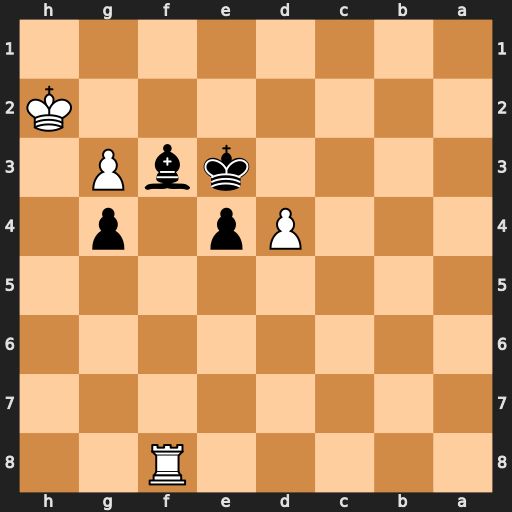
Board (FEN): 5R2/8/8/8/3Pp1p1/4kbP1/7K/8
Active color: b
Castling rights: -
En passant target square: -
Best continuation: Kf2 d5 e3 d6 e2 Re8 Bc6 d7 Bxd7